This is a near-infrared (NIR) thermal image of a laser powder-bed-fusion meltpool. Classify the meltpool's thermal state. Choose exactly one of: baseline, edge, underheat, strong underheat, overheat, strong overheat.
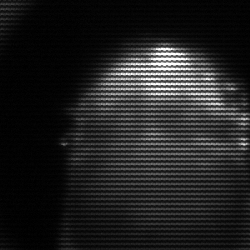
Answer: edge